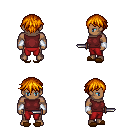
a pixel art fantasy rpg character, male body template, human, dark skin, maroon sleeveless shirt, red pants, dark blonde short bangs hairstyle, white cloth bracers, brown slippers, dagger, four views (front, back, left, right), 2x2 character sprite sheet, small pixel art, hard edges, no anti-aliasing